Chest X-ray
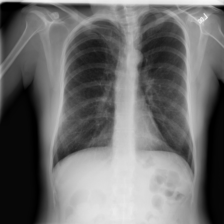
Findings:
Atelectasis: negative
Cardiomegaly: negative
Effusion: negative
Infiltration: negative
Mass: negative
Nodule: negative
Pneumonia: negative
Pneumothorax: negative
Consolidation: negative
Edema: negative
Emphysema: negative
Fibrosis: negative
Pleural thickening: negative
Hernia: negative